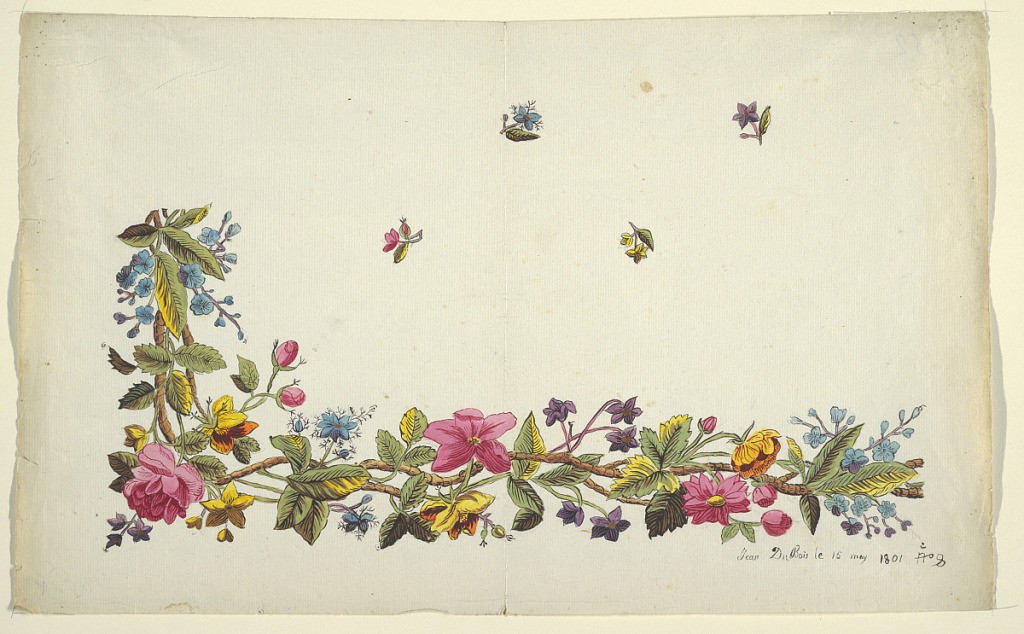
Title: Floral design for printed textile
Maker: Louis-Albert DuBois, Swiss, 1752–1818
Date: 1800–1818
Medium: Brush and gouache, graphite on pale green wove paper
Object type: Drawing
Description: Floral border design, pink, blue and purple flowers, green leaves, scattered buds on field above, on white ground